Field crop: maize
Growth stage: 2
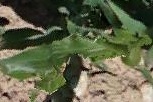
Species: maize